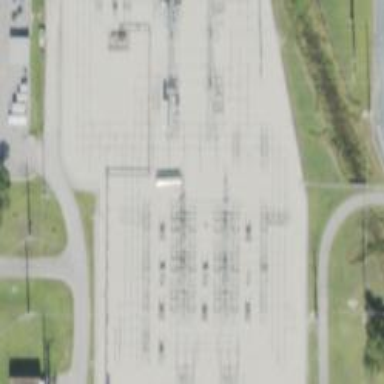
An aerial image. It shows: Lattice structure tower used for power transmission.